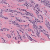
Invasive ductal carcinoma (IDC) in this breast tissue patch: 1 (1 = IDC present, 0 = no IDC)